Question: I want to update my sheet with content from another sheet on another workbook. That workbook is in shared 'SharedFolder' on a network. So, I'll be using 'FormulaR1C1' to reference that sheet.
Currently that sheet is on the same workbook and I'm referencing to it like this:
'''
.FormulaR1C1 = "=IFERROR(VLOOKUP(RC2,BE!C1:C15,3,FALSE),"""")"
'''
If content of my current sheet is in workbook in 'SharedFolder' how could I reference to it over 'IP' address?
I'm able to do this, which is similar to scenario that I need:

here I'm referencing to an excel file on mapped network drive(Z:). As you can see this is done through formula bar. I need something like this but in 'VBA' and over 'IP' address.
Thanks.
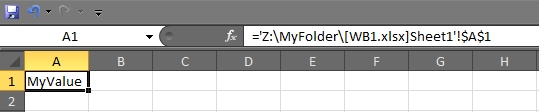
Answer: You should be able to replace the share drive letter (z:\ in your example above) with an address. For example I can reference a file on my C drive in the following way in a vlookup formula.
'''
VLOOKUP(RC2,'\\localhost\Users\Me\[source.xlsx]Sheet1'!B2:C7,2,FALSE)
'''
Assuming your problem is that your file is on a file server but you have not mapped it to a drive letter then you should be able to find the name of the file server or just use the IP address.
e.g.
'''
\\xxx.xxx.xxx.xxx\filepath1\filepath2\[filename.xlsx]
'''
or
'''
\\fileservername\filepath1\filepath2\[filename.xlsx]
'''